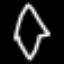
Label: diamond